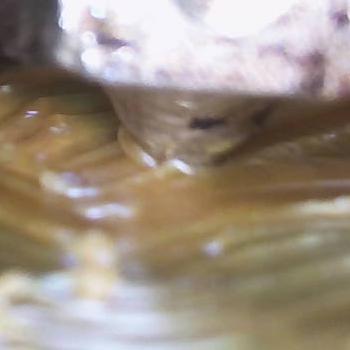
Flow rate: 144%